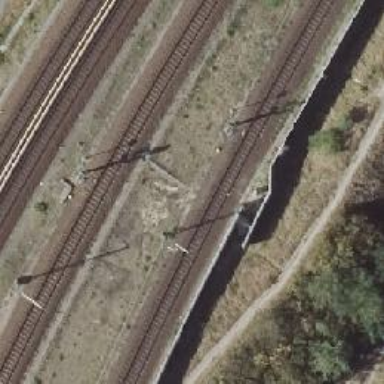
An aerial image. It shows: Catenary mast for power lines.